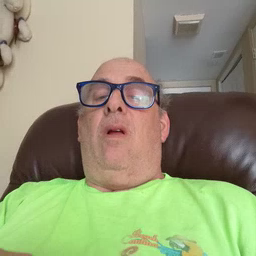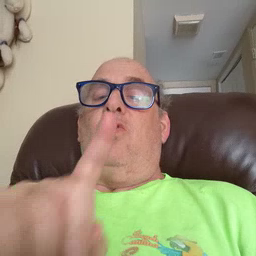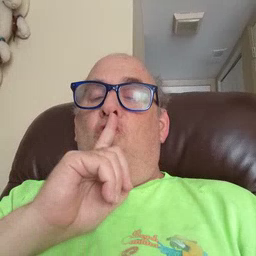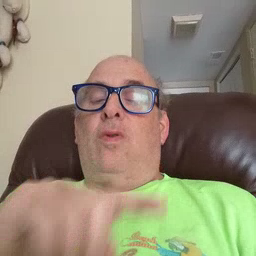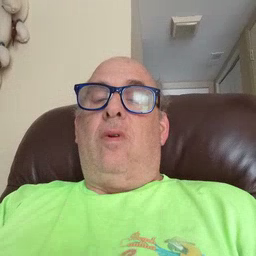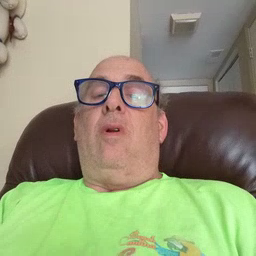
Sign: shhh